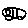
Label: car